Interaction volume radius: 10 \u00c5
Interaction volume height: 15 \u00c5
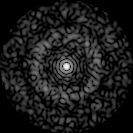
Disorder parameter: 0.8588